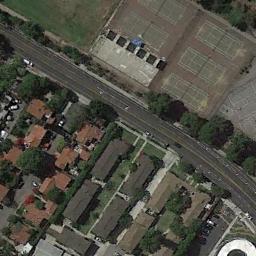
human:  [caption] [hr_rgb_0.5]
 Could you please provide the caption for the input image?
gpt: The tennis court is on the grass next to some buildings and trees .

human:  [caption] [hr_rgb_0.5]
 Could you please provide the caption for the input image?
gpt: Many buildings of different shapes are beside the tennis courts .

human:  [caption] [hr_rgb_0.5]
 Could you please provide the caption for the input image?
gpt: Tennis court and residential area separated by a road .

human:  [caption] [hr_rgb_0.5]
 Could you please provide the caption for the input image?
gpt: There is a tennis court on the upper left .

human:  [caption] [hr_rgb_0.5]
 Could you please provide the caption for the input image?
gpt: There are some green trees and buildings beside the tennis court .